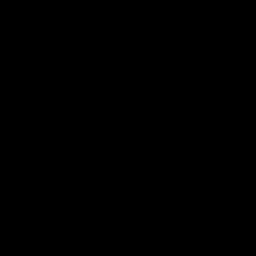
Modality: angio
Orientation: axial
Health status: ill
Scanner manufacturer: philips
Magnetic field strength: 3 T
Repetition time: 0.01822 s
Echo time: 0.00341 s